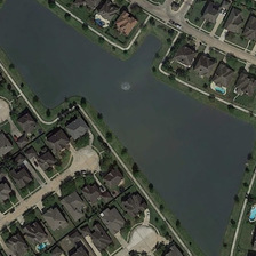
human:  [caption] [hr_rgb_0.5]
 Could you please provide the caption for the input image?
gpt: this pond is totally surrounded by the smart community .

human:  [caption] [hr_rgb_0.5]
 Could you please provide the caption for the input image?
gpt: Orderly arranged houses are located in the Bank of prroygon pond.

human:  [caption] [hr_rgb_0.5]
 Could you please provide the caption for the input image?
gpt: the polygonal pond is surrounded by tiny villas .

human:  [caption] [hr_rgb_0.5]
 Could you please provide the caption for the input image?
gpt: The orderly houses are located on the Bank of the plogon pond.

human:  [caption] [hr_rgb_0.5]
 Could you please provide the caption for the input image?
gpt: an irregular multilateral green pond is near some gray buildings .